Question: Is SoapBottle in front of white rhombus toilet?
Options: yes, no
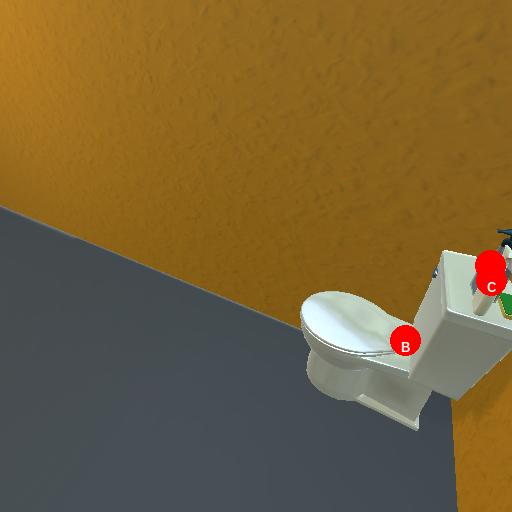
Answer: yes